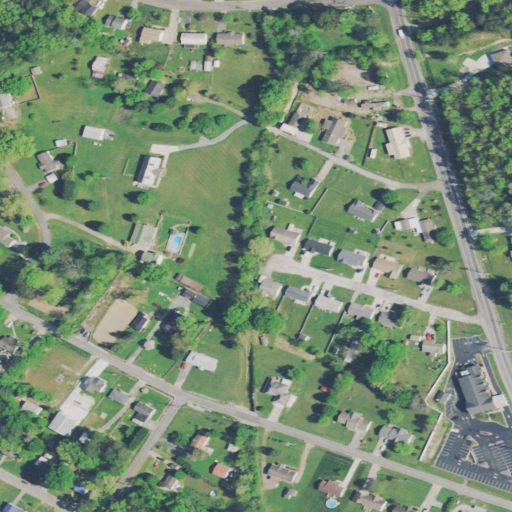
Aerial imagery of valley in Tennessee named Dallas Hollow containing low intensity development, pasture, open development, medium intensity development, deciduous forest, and high intensity development